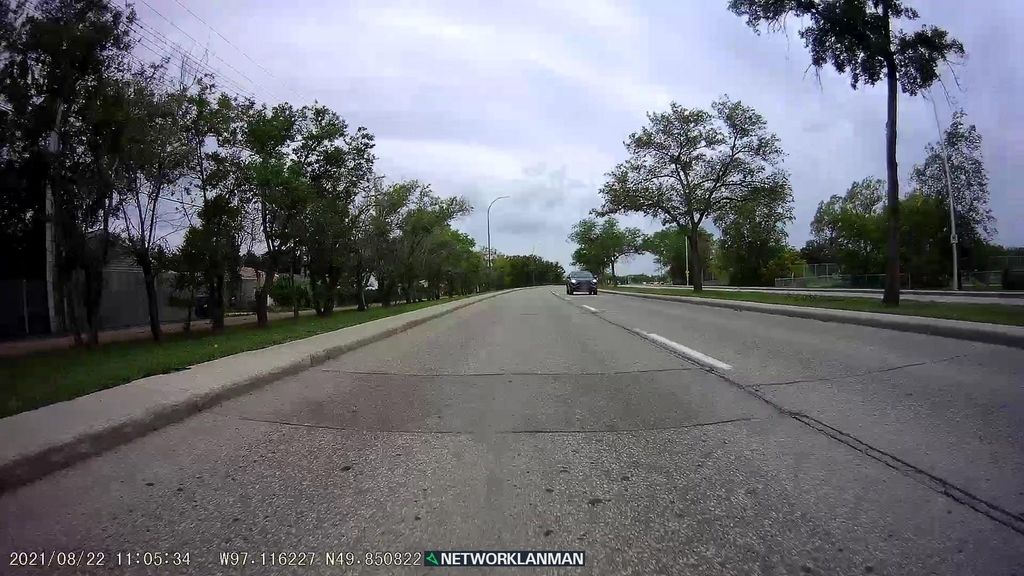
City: winnipeg